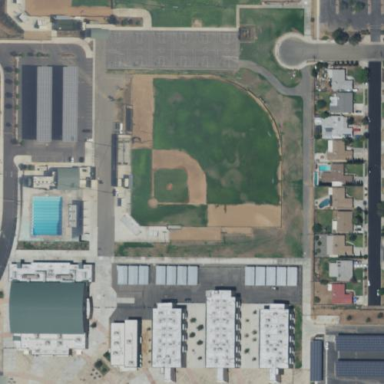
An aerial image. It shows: School.